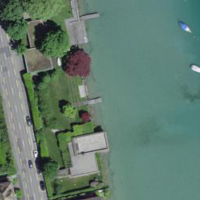
EUNIS habitat code: 14
Species observed at this site:
Circaea lutetiana
Lycopus europaeus